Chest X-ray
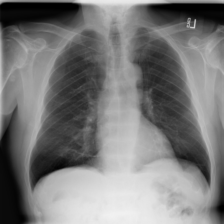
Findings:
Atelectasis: negative
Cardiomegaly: negative
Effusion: negative
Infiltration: negative
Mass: negative
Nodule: negative
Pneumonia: negative
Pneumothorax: negative
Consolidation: negative
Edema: negative
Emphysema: negative
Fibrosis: negative
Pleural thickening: negative
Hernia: negative